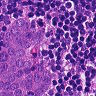
Metastatic tissue present: yes